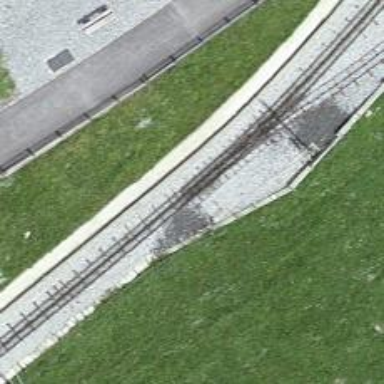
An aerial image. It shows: Railway switch.